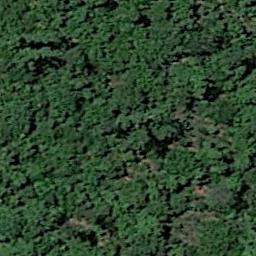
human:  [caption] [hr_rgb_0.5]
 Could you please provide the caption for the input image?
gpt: The forest has a lot of dense light green trees .

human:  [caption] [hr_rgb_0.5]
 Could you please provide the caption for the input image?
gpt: The forest is full of green trees .

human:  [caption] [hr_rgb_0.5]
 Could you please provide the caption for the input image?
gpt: Many green trees are in a forest .

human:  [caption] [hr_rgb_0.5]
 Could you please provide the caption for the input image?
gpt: This is a dense forest .

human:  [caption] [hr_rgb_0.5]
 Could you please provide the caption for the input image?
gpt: A dense forest with many green trees .